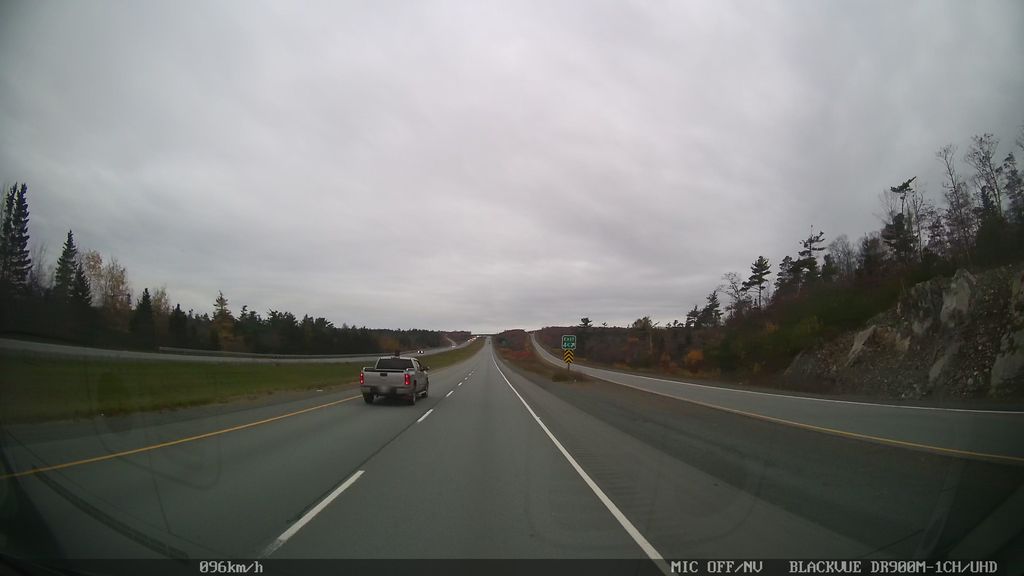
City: halifax